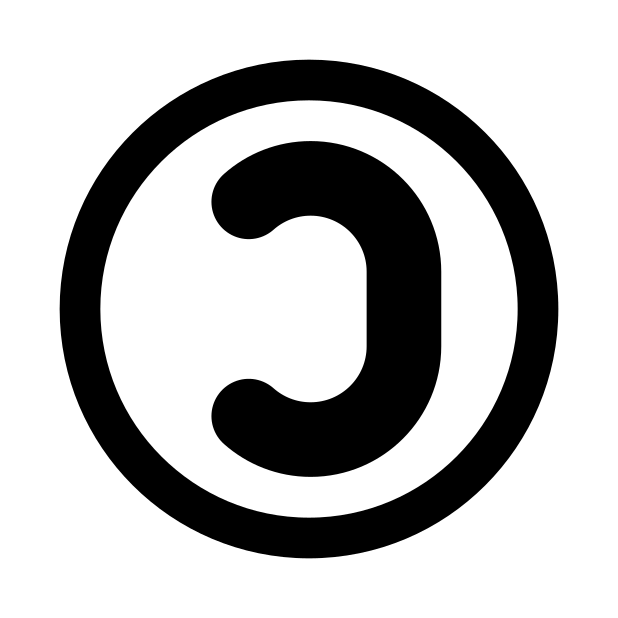
Emoji: 🄯
Name: copyleft symbol
Unicode: 0x1f12f